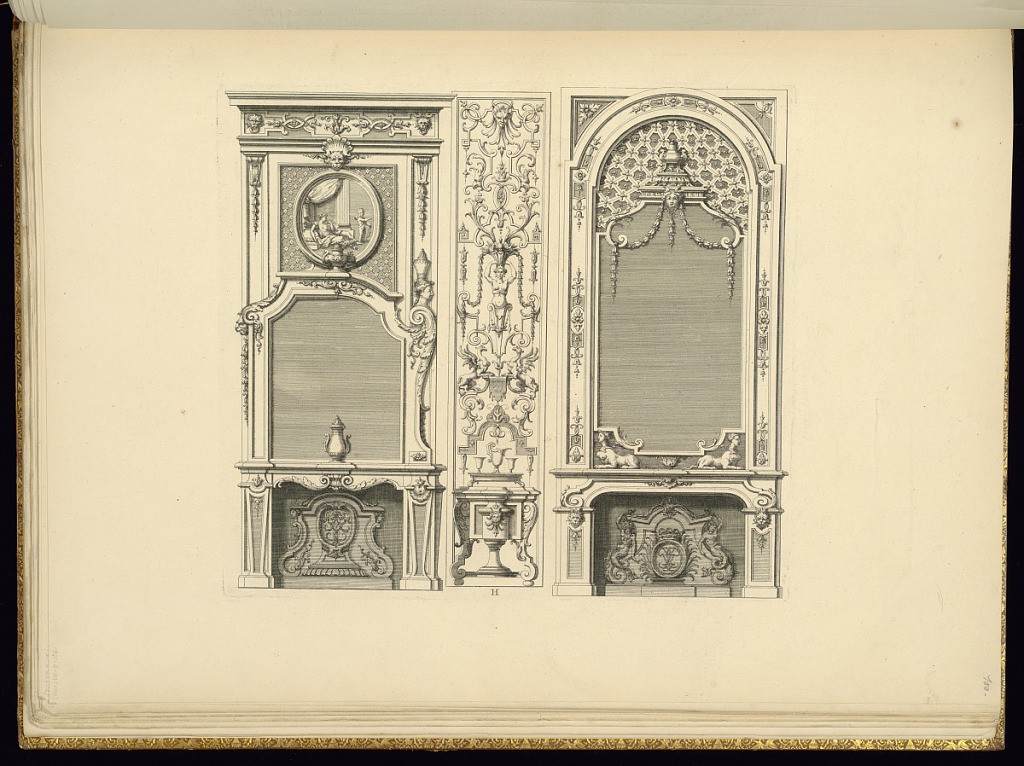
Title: Chimneypiece Designs
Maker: Jean Berain, the elder, French, 1640-1711
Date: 1711
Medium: Engraving on laid paper
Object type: Bound print
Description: Two chimneypiece designs decorated with acanthus leaves, scrolls, vases, garlands, medallions with scenes from mythology, mascarons, rosettes, and sphinxes. Between the chimneypieces is a panel of grotesque ornamentation. The plate is not signed but is lettered "H."